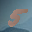
Label: 5